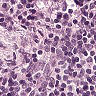
Metastatic tissue present: no